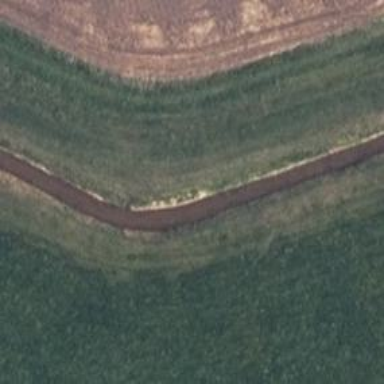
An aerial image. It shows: Grass track road with grade 5 tracktype.